Question: I'm trying to round the edges of the table from below but it rounds in wrong way what should I do
'''
<!DOCTYPE html PUBLIC "-//W3C//DTD XHTML 1.0 Strict//EN" "http://www.w3.org/TR/xhtml1/DTD/xhtml1-strict.dtd">
<html xmlns="http://www.w3.org/1999/xhtml">
<head>
<meta http-equiv="Content-Type" content="text/html; charset=utf-8" />
<meta name="viewport" content="width=device-width"/>
<style>
#outlook a {
padding:0;
}
body{
width:100% !important;
min-width: 100%;
-webkit-text-size-adjust:100%;
-ms-text-size-adjust:100%;
margin:0;
padding:0;
}
.ExternalClass {
width:100%;
}
.ExternalClass,
.ExternalClass p,
.ExternalClass span,
.ExternalClass font,
.ExternalClass td,
.ExternalClass div {
line-height: 100%;
}
#backgroundTable {
margin:0;
padding:0;
width:100% !important;
line-height: 100% !important;
}
img {
outline:none;
text-decoration:none;
-ms-interpolation-mode: bicubic;
width: auto;
max-width: 100%;
float: left;
clear: both;
display: block;
}
center {
width: 100%;
min-width: 580px;
}
a img {
border: none;
}
p {
margin: 0 0 0 10px;
}
table {
border-spacing: 0;
border-collapse: collapse;
}
td {
word-break: break-word;
-webkit-hyphens: auto;
-moz-hyphens: auto;
hyphens: auto;
border-collapse: collapse !important;
}
table, tr, td {
padding: 0;
vertical-align: top;
text-align: left;
}
hr {
color: #d9d9d9;
background-color: #d9d9d9;
height: 1px;
border: none;
}
/* Responsive Grid */
table.body {
height: 100%;
width: 100%;
}
table.container {
width: 580px;
margin: 0 auto;
text-align: inherit;
}
table.row {
padding: 0px;
width: 100%;
position: relative;
}
table.container table.row {
display: block;
}
td.wrapper {
padding: 10px 20px 0px 0px;
position: relative;
}
table.columns,
table.column {
margin: 0 auto;
}
table.columns td,
table.column td {
padding: 0px 0px 10px;
}
table.columns td.sub-columns,
table.column td.sub-columns,
table.columns td.sub-column,
table.column td.sub-column {
padding-right: 10px;
}
td.sub-column, td.sub-columns {
min-width: 0px;
}
table.row td.last,
table.container td.last {
padding-right: 0px;
}
table.one { width: 30px; }
table.two { width: 80px; }
table.three { width: 130px; }
table.four { width: 180px; }
table.five { width: 230px; }
table.six { width: 280px; }
table.seven { width: 330px; }
table.eight { width: 380px; }
table.nine { width: 430px; }
table.ten { width: 480px; }
table.eleven { width: 530px; }
table.twelve { width: 580px; }
table.one center { min-width: 30px; }
table.two center { min-width: 80px; }
table.three center { min-width: 130px; }
table.four center { min-width: 180px; }
table.five center { min-width: 230px; }
table.six center { min-width: 280px; }
table.seven center { min-width: 330px; }
table.eight center { min-width: 380px; }
table.nine center { min-width: 430px; }
table.ten center { min-width: 480px; }
table.eleven center { min-width: 530px; }
table.twelve center { min-width: 580px; }
table.one .panel center { min-width: 10px; }
table.two .panel center { min-width: 60px; }
table.three .panel center { min-width: 110px; }
table.four .panel center { min-width: 160px; }
table.five .panel center { min-width: 210px; }
table.six .panel center { min-width: 260px; }
table.seven .panel center { min-width: 310px; }
table.eight .panel center { min-width: 360px; }
table.nine .panel center { min-width: 410px; }
table.ten .panel center { min-width: 460px; }
table.eleven .panel center { min-width: 510px; }
table.twelve .panel center { min-width: 560px; }
.body .columns td.one,
.body .column td.one { width: 8.333333%; }
.body .columns td.two,
.body .column td.two { width: 16.666666%; }
.body .columns td.three,
.body .column td.three { width: 25%; }
.body .columns td.four,
.body .column td.four { width: 33.333333%; }
.body .columns td.five,
.body .column td.five { width: 41.666666%; }
.body .columns td.six,
.body .column td.six { width: 50%; }
.body .columns td.seven,
.body .column td.seven { width: 58.333333%; }
.body .columns td.eight,
.body .column td.eight { width: 66.666666%; }
.body .columns td.nine,
.body .column td.nine { width: 75%; }
.body .columns td.ten,
.body .column td.ten { width: 83.333333%; }
.body .columns td.eleven,
.body .column td.eleven { width: 91.666666%; }
.body .columns td.twelve,
.body .column td.twelve { width: 100%; }
td.offset-by-one { padding-left: 50px; }
td.offset-by-two { padding-left: 100px; }
td.offset-by-three { padding-left: 150px; }
td.offset-by-four { padding-left: 200px; }
td.offset-by-five { padding-left: 250px; }
td.offset-by-six { padding-left: 300px; }
td.offset-by-seven { padding-left: 350px; }
td.offset-by-eight { padding-left: 400px; }
td.offset-by-nine { padding-left: 450px; }
td.offset-by-ten { padding-left: 500px; }
td.offset-by-eleven { padding-left: 550px; }
td.expander {
visibility: hidden;
width: 0px;
padding: 0 !important;
}
table.columns .text-pad,
table.column .text-pad {
padding-left: 10px;
padding-right: 10px;
}
table.columns .left-text-pad,
table.columns .text-pad-left,
table.column .left-text-pad,
table.column .text-pad-left {
padding-left: 10px;
}
table.columns .right-text-pad,
table.columns .text-pad-right,
table.column .right-text-pad,
table.column .text-pad-right {
padding-right: 10px;
}
/* Block Grid */
.block-grid {
width: 100%;
max-width: 580px;
}
.block-grid td {
display: inline-block;
padding:10px;
}
.two-up td {
width:270px;
}
.three-up td {
width:173px;
}
.four-up td {
width:125px;
}
.five-up td {
width:96px;
}
.six-up td {
width:76px;
}
.seven-up td {
width:62px;
}
.eight-up td {
width:52px;
}
/* Alignment & Visibility Classes */
table.center, td.center {
text-align: center;
}
h1.center,
h2.center,
h3.center,
h4.center,
h5.center,
h6.center {
text-align: center;
}
span.center {
display: block;
width: 100%;
text-align: center;
}
img.center {
margin: 0 auto;
float: none;
}
.show-for-small,
.hide-for-desktop {
display: none;
}
/* Typography */
body, table.body, h1, h2, h3, h4, h5, h6, p, td {
color: #222222;
font-family: "Helvetica", "Arial", sans-serif;
font-weight: normal;
padding:0;
margin: 0;
text-align: left;
line-height: 1.3;
}
h1, h2, h3, h4, h5, h6 {
word-break: normal;
}
h1 {font-size: 40px;}
h2 {font-size: 36px;}
h3 {font-size: 32px;}
h4 {font-size: 28px;}
h5 {font-size: 24px;}
h6 {font-size: 20px;}
body, table.body, p, td {font-size: 14px;line-height:19px;}
p.lead, p.lede, p.leed {
font-size: 18px;
line-height:21px;
}
p {
margin-bottom: 10px;
}
small {
font-size: 10px;
}
a {
color: #2ba6cb;
text-decoration: none;
}
a:hover {
color: #2795b6 !important;
}
a:active {
color: #2795b6 !important;
}
a:visited {
color: #2ba6cb !important;
}
h1 a,
h2 a,
h3 a,
h4 a,
h5 a,
h6 a {
color: #2ba6cb;
}
h1 a:active,
h2 a:active,
h3 a:active,
h4 a:active,
h5 a:active,
h6 a:active {
color: #2ba6cb !important;
}
h1 a:visited,
h2 a:visited,
h3 a:visited,
h4 a:visited,
h5 a:visited,
h6 a:visited {
color: #2ba6cb !important;
}
/* Panels */
.panel {
background: #f2f2f2;
border: 1px solid #d9d9d9;
padding: 10px !important;
}
.sub-grid table {
width: 100%;
}
.sub-grid td.sub-columns {
padding-bottom: 0;
}
/* Buttons */
table.button,
table.tiny-button,
table.small-button,
table.medium-button,
table.large-button {
width: 100%;
overflow: hidden;
}
table.button td,
table.tiny-button td,
table.small-button td,
table.medium-button td,
table.large-button td {
display: block;
width: auto !important;
text-align: center;
background: #2ba6cb;
border: 1px solid #2284a1;
color: #ffffff;
padding: 8px 0;
}
table.tiny-button td {
padding: 5px 0 4px;
}
table.small-button td {
padding: 8px 0 7px;
}
table.medium-button td {
padding: 12px 0 10px;
}
table.large-button td {
padding: 21px 0 18px;
}
table.button td a,
table.tiny-button td a,
table.small-button td a,
table.medium-button td a,
table.large-button td a {
font-weight: bold;
text-decoration: none;
font-family: Helvetica, Arial, sans-serif;
color: #ffffff;
font-size: 16px;
}
table.tiny-button td a {
font-size: 12px;
font-weight: normal;
}
table.small-button td a {
font-size: 16px;
}
table.medium-button td a {
font-size: 20px;
}
table.large-button td a {
font-size: 24px;
}
table.button:hover td,
table.button:visited td,
table.button:active td {
background: #2795b6 !important;
}
table.button:hover td a,
table.button:visited td a,
table.button:active td a {
color: #fff !important;
}
table.button:hover td,
table.tiny-button:hover td,
table.small-button:hover td,
table.medium-button:hover td,
table.large-button:hover td {
background: #2795b6 !important;
}
table.button:hover td a,
table.button:active td a,
table.button td a:visited,
table.tiny-button:hover td a,
table.tiny-button:active td a,
table.tiny-button td a:visited,
table.small-button:hover td a,
table.small-button:active td a,
table.small-button td a:visited,
table.medium-button:hover td a,
table.medium-button:active td a,
table.medium-button td a:visited,
table.large-button:hover td a,
table.large-button:active td a,
table.large-button td a:visited {
color: #ffffff !important;
}
table.secondary td {
background: #e9e9e9;
border-color: #d0d0d0;
color: #555;
}
table.secondary td a {
color: #555;
}
table.secondary:hover td {
background: #d0d0d0 !important;
color: #555;
}
table.secondary:hover td a,
table.secondary td a:visited,
table.secondary:active td a {
color: #555 !important;
}
table.success td {
background: #5da423;
border-color: #457a1a;
}
table.success:hover td {
background: #457a1a !important;
}
table.alert td {
background: #c60f13;
border-color: #970b0e;
}
table.alert:hover td {
background: #970b0e !important;
}
table.radius td {
-webkit-border-radius: 3px;
-moz-border-radius: 3px;
border-radius: 3px;
}
table.round td {
-webkit-border-radius: 500px;
-moz-border-radius: 500px;
border-radius: 500px;
}
/* Outlook First */
body.outlook p {
display: inline !important;
}
/* Media Queries */
@media only screen and (max-width: 600px) {
table[class="body"] img {
width: auto !important;
height: auto !important;
}
table[class="body"] center {
min-width: 0 !important;
}
table[class="body"] .container {
width: 95% !important;
}
table[class="body"] .row {
width: 100% !important;
display: block !important;
}
table[class="body"] .wrapper {
display: block !important;
padding-right: 0 !important;
}
table[class="body"] .columns,
table[class="body"] .column {
table-layout: fixed !important;
float: none !important;
width: 100% !important;
padding-right: 0px !important;
padding-left: 0px !important;
display: block !important;
}
table[class="body"] .wrapper.first .columns,
table[class="body"] .wrapper.first .column {
display: table !important;
}
table[class="body"] table.columns td,
table[class="body"] table.column td {
width: 100% !important;
}
table[class="body"] .columns td.one,
table[class="body"] .column td.one { width: 8.333333% !important; }
table[class="body"] .columns td.two,
table[class="body"] .column td.two { width: 16.666666% !important; }
table[class="body"] .columns td.three,
table[class="body"] .column td.three { width: 25% !important; }
table[class="body"] .columns td.four,
table[class="body"] .column td.four { width: 33.333333% !important; }
table[class="body"] .columns td.five,
table[class="body"] .column td.five { width: 41.666666% !important; }
table[class="body"] .columns td.six,
table[class="body"] .column td.six { width: 50% !important; }
table[class="body"] .columns td.seven,
table[class="body"] .column td.seven { width: 58.333333% !important; }
table[class="body"] .columns td.eight,
table[class="body"] .column td.eight { width: 66.666666% !important; }
table[class="body"] .columns td.nine,
table[class="body"] .column td.nine { width: 75% !important; }
table[class="body"] .columns td.ten,
table[class="body"] .column td.ten { width: 83.333333% !important; }
table[class="body"] .columns td.eleven,
table[class="body"] .column td.eleven { width: 91.666666% !important; }
table[class="body"] .columns td.twelve,
table[class="body"] .column td.twelve { width: 100% !important; }
table[class="body"] td.offset-by-one,
table[class="body"] td.offset-by-two,
table[class="body"] td.offset-by-three,
table[class="body"] td.offset-by-four,
table[class="body"] td.offset-by-five,
table[class="body"] td.offset-by-six,
table[class="body"] td.offset-by-seven,
table[class="body"] td.offset-by-eight,
table[class="body"] td.offset-by-nine,
table[class="body"] td.offset-by-ten,
table[class="body"] td.offset-by-eleven {
padding-left: 0 !important;
}
table[class="body"] table.columns td.expander {
width: 1px !important;
}
table[class="body"] .right-text-pad,
table[class="body"] .text-pad-right {
padding-left: 10px !important;
}
table[class="body"] .left-text-pad,
table[class="body"] .text-pad-left {
padding-right: 10px !important;
}
table[class="body"] .hide-for-small,
table[class="body"] .show-for-desktop {
display: none !important;
}
table[class="body"] .show-for-small,
table[class="body"] .hide-for-desktop {
display: inherit !important;
}
}
</style>
<style>
table.facebook td {
background: #3b5998;
border-color: #2d4473;
}
table.facebook:hover td {
background: #2d4473 !important;
}
table.twitter td {
background: #00acee;
border-color: #0087bb;
}
table.twitter:hover td {
background: #0087bb !important;
}
table.google-plus td {
background-color: #DB4A39;
border-color: #CC0000;
}
table.google-plus:hover td {
background: #CC0000 !important;
}
.template-label {
color: #ffffff;
font-family:Freestyle Script;
font-weight: bold;
font-size: 50px;
}
.callout .wrapper {
padding-bottom: 20px;
}
.callout .panel {
background: #ECF8FF;
border-color: #b9e5ff;
}
.header {
background: #999999;
}
.footer .wrapper {
background: #ebebeb;
border-radius:0px 0px 20px 0px !important;
}
.footer1 .wrapper {
background: #FFFFFF;
border-radius:20px 20px 0px 0px !important;
}
.footer h5 {
padding-bottom: 10px;
}
table.columns .text-pad {
padding-left: 10px;
padding-right: 10px;
}
table.columns .left-text-pad {
padding-left: 10px;
}
table.columns .right-text-pad {
padding-right: 10px;
}
@media only screen and (max-width: 600px) {
table[class="body"] .right-text-pad {
padding-left: 10px !important;
}
table[class="body"] .left-text-pad {
padding-right: 10px !important;
}
}
</style>
</head>
<body>
<table class="row header">
<tr>
<td class="center" align="center" valign="top">
<center>
<table class="row header">
<tr>
<td class="center" align="center">
<center>
<table class="container">
<tr>
<td class="wrapper last">
<table class="twelve columns">
<tr>
<td class="six sub-columns last" style="text-align:center ; vertical-align:middle;">
<p></p></br>
<span class="template-label">CitynU account activation</span>
<p></p>
</td>
<td class="expander"></td>
</tr>
</table>
</td>
</tr>
</table>
</center>
</td>
</tr>
</table>
<table class="container">
<tr>
<td>
<table>
<tr>
<td>
<table class="row footer1">
<tr>
<td class="wrapper last">
<table class="twelve columns">
<tr>
<td>
<h5>&nbsp;&nbsp;Dear {user-name},</h5></br>
<p class="lead">&nbsp;&nbsp;&nbsp;Thanks for your signup on {shopname}</p>
<p class="lead">&nbsp;&nbsp;&nbsp;Please click the link to activate your account {clickhere} </br>
&nbsp;&nbsp;&nbsp;or</br>
&nbsp;&nbsp;&nbsp;by pasting the below URL in your browser window. </br>&nbsp;&nbsp;&nbsp;{websiteurl}</p></br>
<p >&nbsp;&nbsp;&nbsp;For any issues while accessing your account. Please feel free to contact us on below &nbsp;&nbsp;&nbsp;details.</p>
</td>
<td class="expander"></td>
</tr>
</table>
</td>
</tr>
</table>
<table class="row footer ">
<tr>
<td class="wrapper">
<table class="six columns">
<tr>
<td class="left-text-pad">
<h6>Connect With Us:</h6></br>
<table class="tiny-button facebook">
<tr>
<td>
<a href="#">Facebook</a>
</td>
</tr>
</table>
<br>
<table class="tiny-button twitter">
<tr>
<td>
<a href="#">Twitter</a>
</td>
</tr>
</table>
<br>
<table class="tiny-button google-plus">
<tr>
<td>
<a href="#">Google +</a>
</td>
</tr>
</table>
</td>
<td class="expander"></td>
</tr>
</table>
</td>
<td class="wrapper last">
<table class="six columns ">
<tr>
<td class="last right-text-pad">
<h6>Contact Info:</h6></br>
<p><strong>Address:</strong> City Markets Online Services Pvt. Ltd</p>
<p><strong>Phone:</strong> </p>
<p><strong>Email:</strong> <a href="mailto:info@citynu.com">info@citynu.com</a></p>
</td>
<td class="expander"></td>
</tr>
</table>
</td>
</tr>
</table>
</td>
</tr>
</table>
<table class="row">
<tr>
<td class="wrapper last">
<table class="twelve columns">
<tr>
<td align="center">
<center>
<p style="text-align:center;">&#169; City Markets Online Services Pvt. Ltd. 2013-2014</p>
</center>
</td>
<td class="expander"></td>
</tr>
</table>
</td>
</tr>
</table>
<!-- container end below -->
</td>
</tr>
</table>
</center>
</td>
</tr>
</table>
</body>
</html>
'''
Here is the result of my try. It rounds in the middle too. What should I do to make it rounded on the edges only

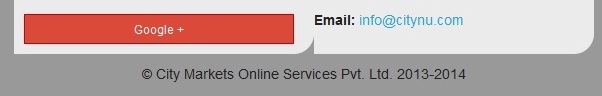
Answer: If you're wanting to have the border radius both sides of the table then do this
'''
.footer .wrapper{
background: #ebebeb;
border-radius:0 0px 0 20px
}
.footer .last {
border-radius:0px 0px 20px 0px !important;
}
'''
otherwise
'''
.footer .wrapper{
background: #ebebeb;
}
.footer .last {
border-radius:0px 0px 20px 0px !important;
}
'''
I made a pen so you can have a play around if you need to.
<URL>